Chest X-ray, PA view. Patient: 34 years old, sex M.
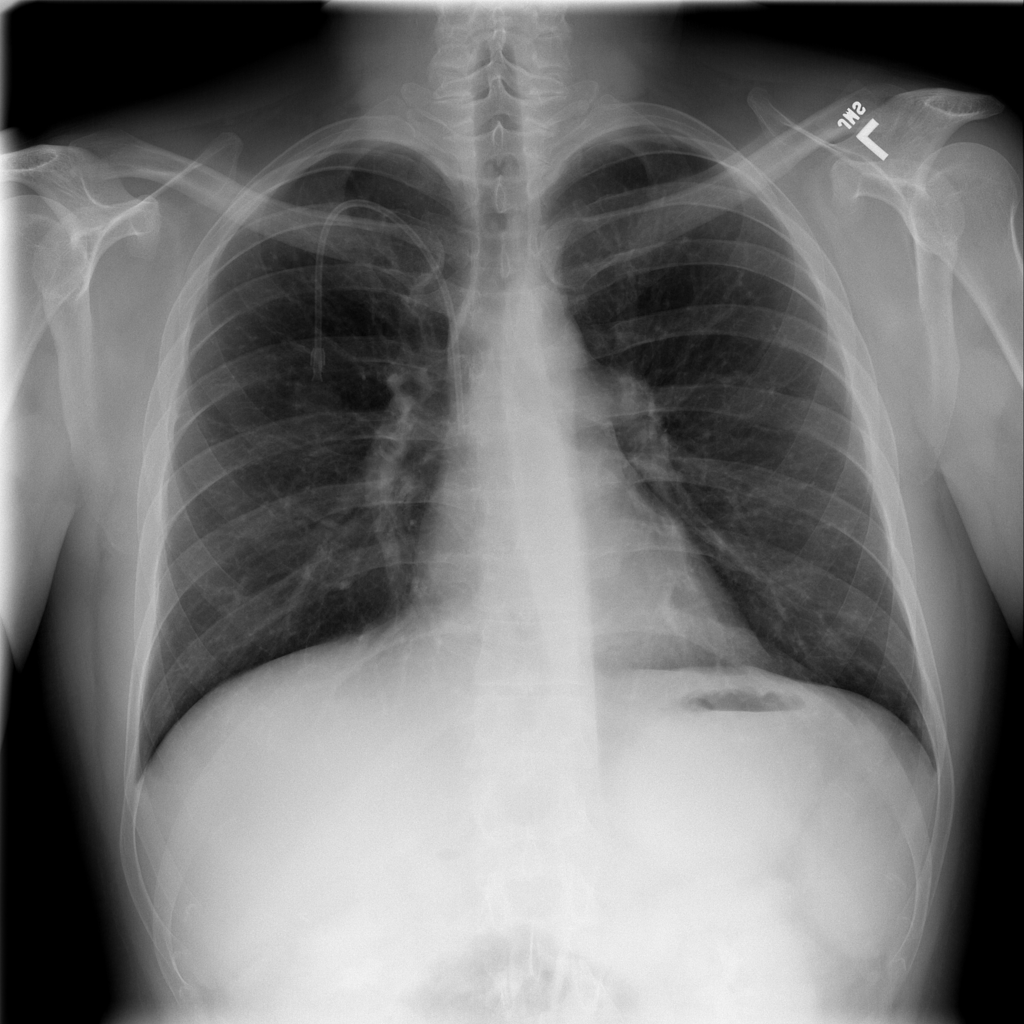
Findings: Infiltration